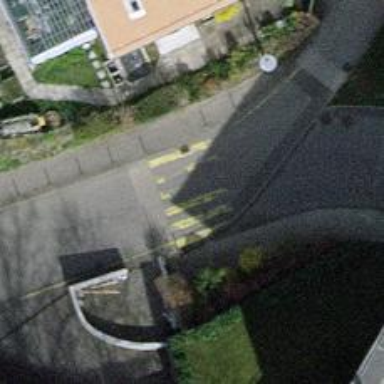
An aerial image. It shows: Zebra crossing on the road.